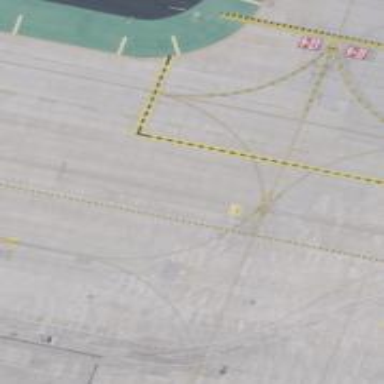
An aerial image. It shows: View of taxiway at the airport.